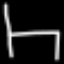
Label: chair